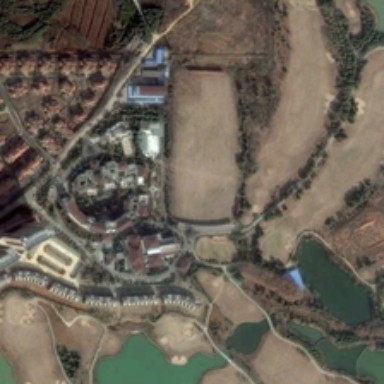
The resort is lying on a bareland decorated with trees and lakes .